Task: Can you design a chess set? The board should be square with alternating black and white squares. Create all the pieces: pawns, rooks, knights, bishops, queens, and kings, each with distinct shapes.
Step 3250:
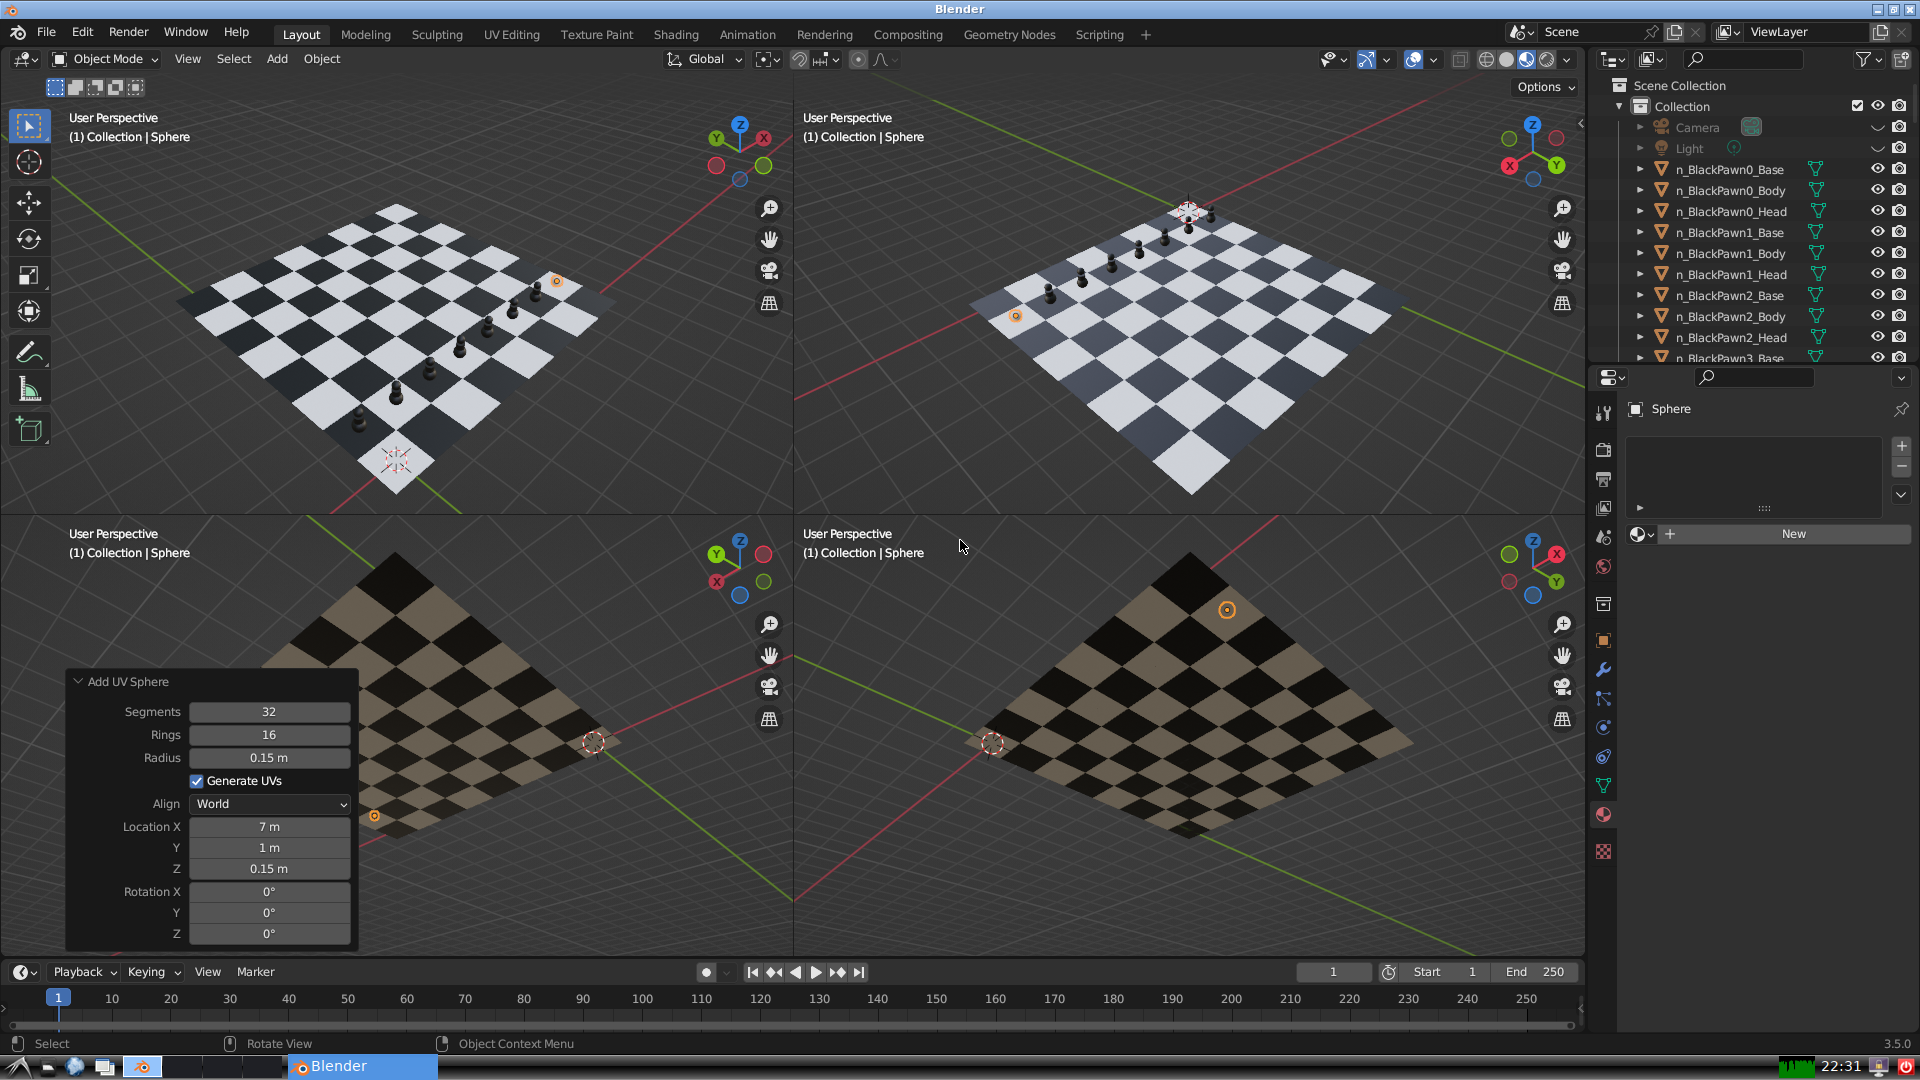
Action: {"key_press": ['Ctrl, Home']}